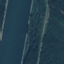
Land use / land cover class: River